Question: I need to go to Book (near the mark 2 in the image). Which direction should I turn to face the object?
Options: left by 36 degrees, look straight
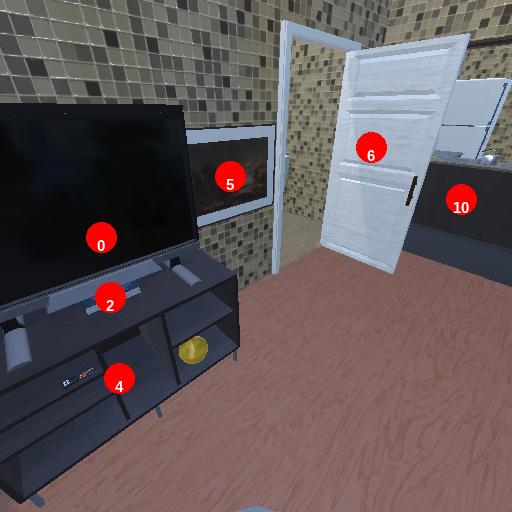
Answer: left by 36 degrees